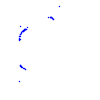
Particle: proton